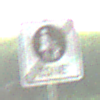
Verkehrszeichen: EndeFussgaengerzone
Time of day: SunriseSunset
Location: Outdoor (Suburban)
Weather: PartlyCloudy
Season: NotSpecified
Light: Natural